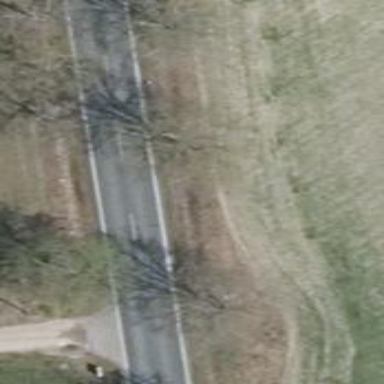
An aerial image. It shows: Deciduous broadleaved tree.